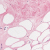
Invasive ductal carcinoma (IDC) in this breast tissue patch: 0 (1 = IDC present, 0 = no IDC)